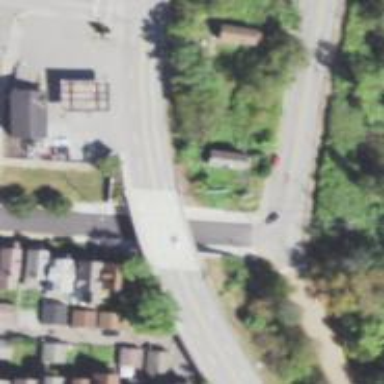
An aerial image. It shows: Trunk highway bridge.